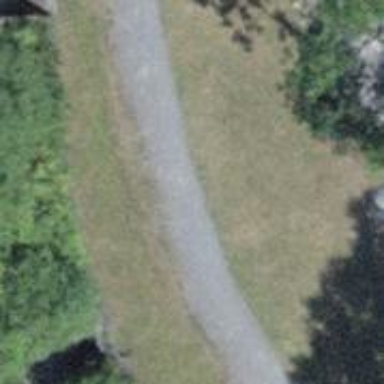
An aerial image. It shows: Path with fine gravel surface.